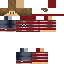
A male human skin with medium skin, wearing brown long hair dressed in a red hoodie and red pants, featuring a closed mouth.